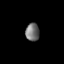
Tissue: lung
Cell type: Epithelial cells
Senescence score: 0.2383
Nuclear area (px): 245
Mean DAPI intensity: 112.245